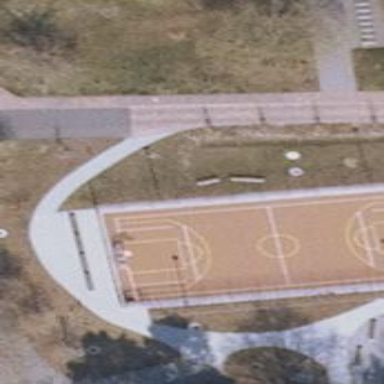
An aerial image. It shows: Tartan basketball court on the leisure land pitch.